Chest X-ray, PA view. Patient: 27 years old, sex M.
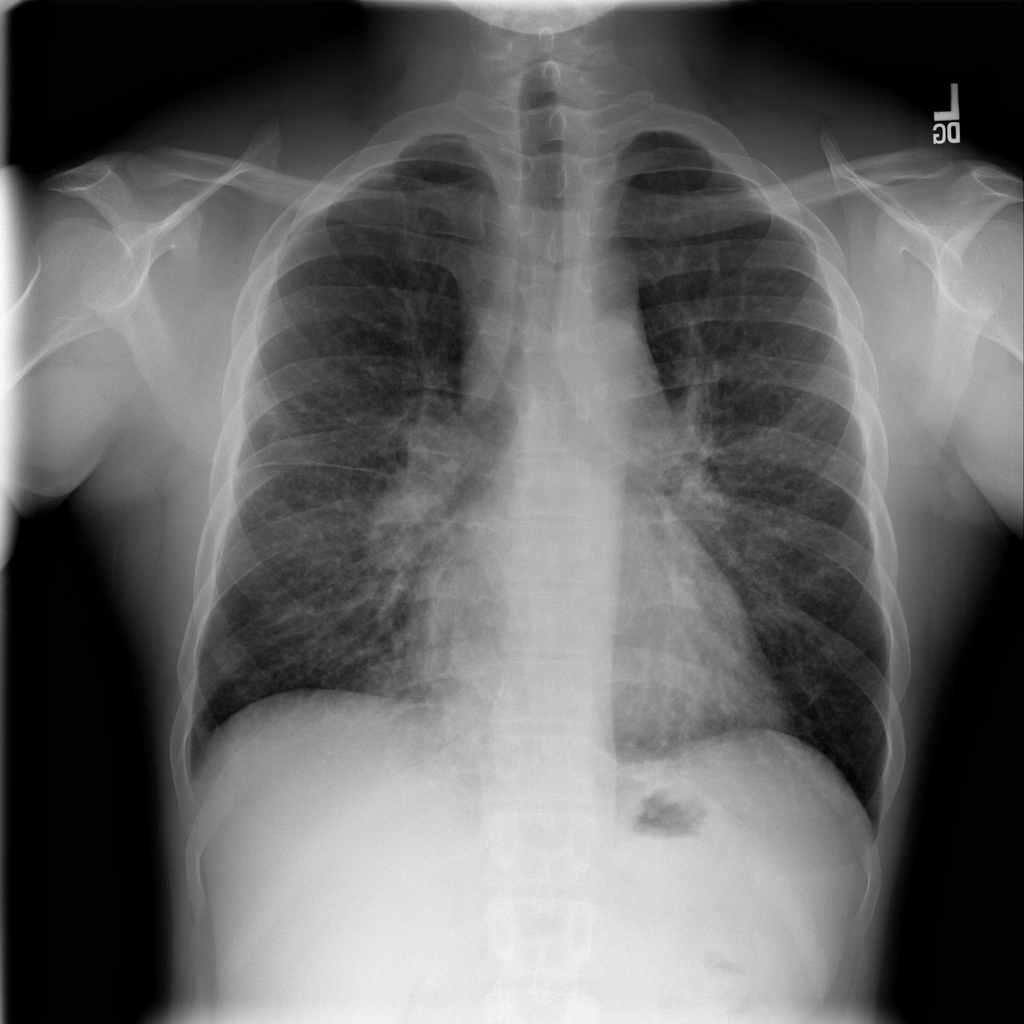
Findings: No Finding